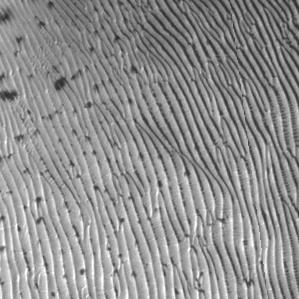
Label: frost